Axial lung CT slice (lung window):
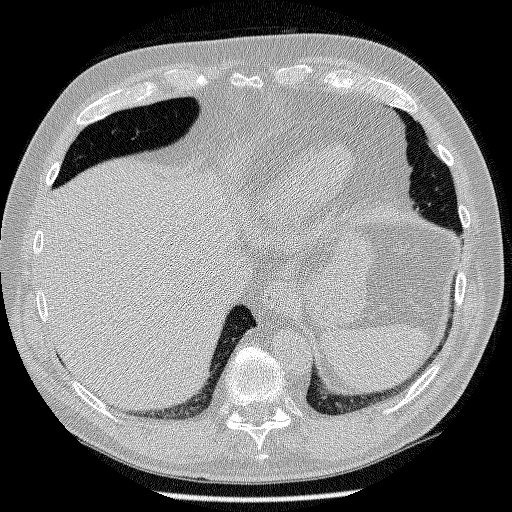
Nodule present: no